I will show an image sequence of human cooking. I have annotated the images with numbered circles. Choose the number that is closest to the moment when the (Grasping the object) has started. You are a five-time world champion in this game. Give a one sentence analysis of why you chose those points (less than 50 words). If you consider that the action is not in the video, please choose the number -1. Provide your answer at the end in a json file of this format: {"points": []}
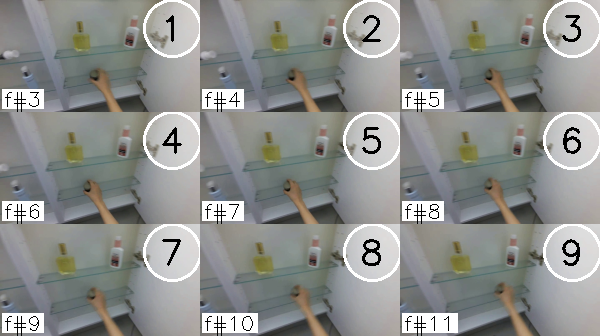
Frame 2 shows the clearest moment of hand-object contact.
{"points": [2]}